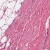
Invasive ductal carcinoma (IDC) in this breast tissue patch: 0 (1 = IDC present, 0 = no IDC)